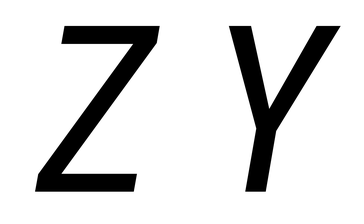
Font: Roboto-Italic_Condensed_Italic